Question: There are a ViewController = VC1, and two views , view1 = "A" , view2 = "B". View "A" do horizontal flip and turns to "B".
How do I solve the problem? Please, see the picture.

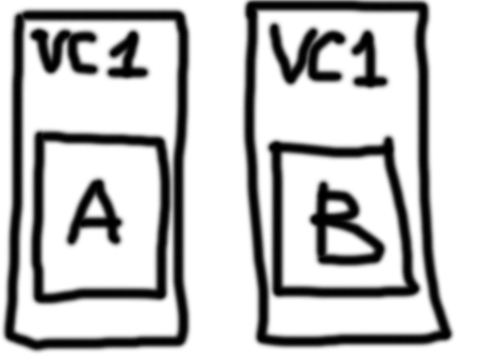
Answer: '''
[UIView transitionFromView:view1 toView:view2 duration:1.0 options: UIViewAnimationOptionTransitionFlipFromLeft
completion: ^(BOOL inFinished) {
//do any post animation actions here
}];
'''